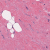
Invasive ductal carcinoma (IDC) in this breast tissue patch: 0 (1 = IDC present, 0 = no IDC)